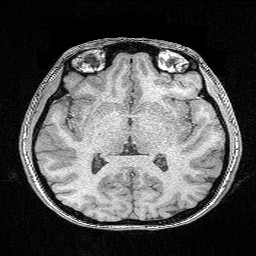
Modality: FLASH
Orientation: coronal
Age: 23
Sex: female